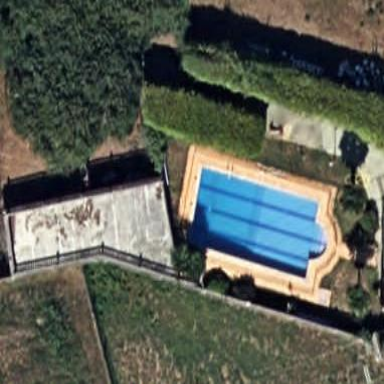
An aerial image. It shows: Swimming pool located in leisure land.